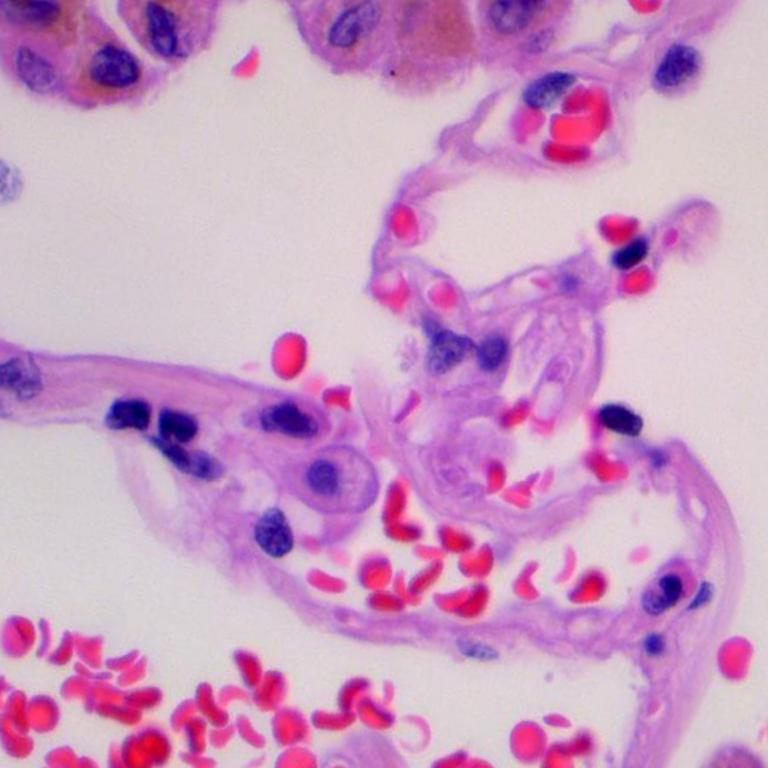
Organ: lung
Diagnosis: benign